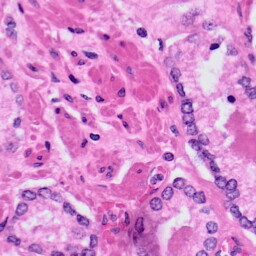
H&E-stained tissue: Prostate